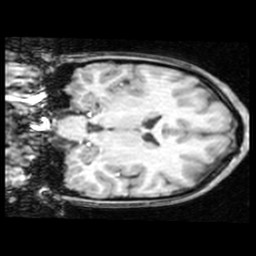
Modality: T1w
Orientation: coronal
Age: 13
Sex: female
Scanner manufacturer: ge
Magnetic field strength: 1.5 T
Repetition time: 0.03333 s
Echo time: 0.008 s